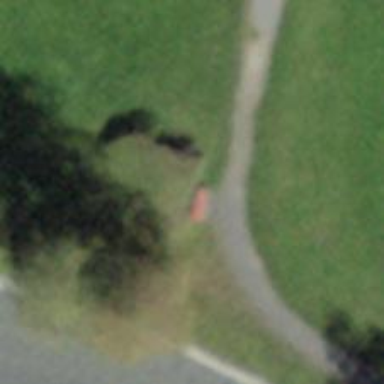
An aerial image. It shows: Red bench.